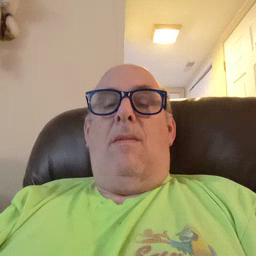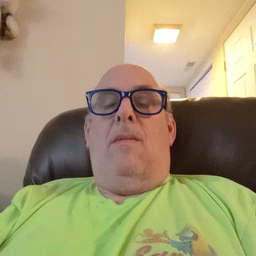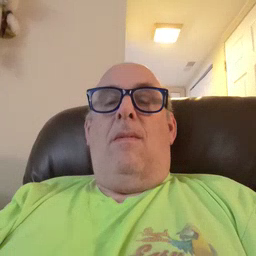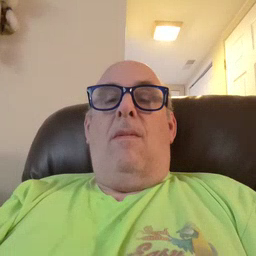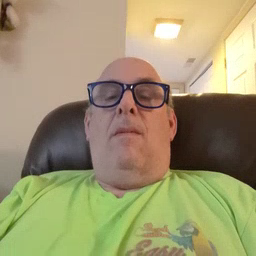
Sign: sleepy